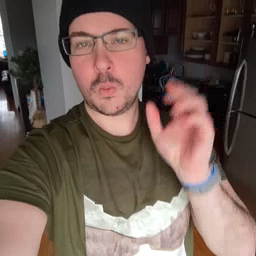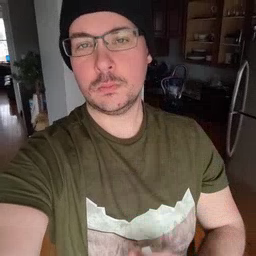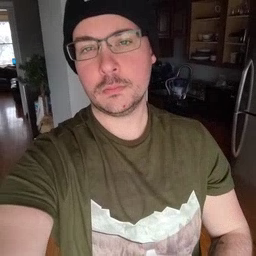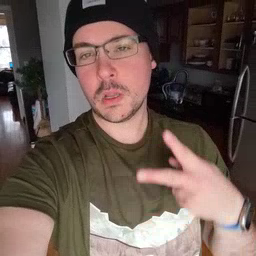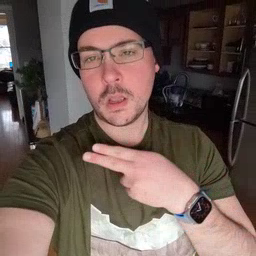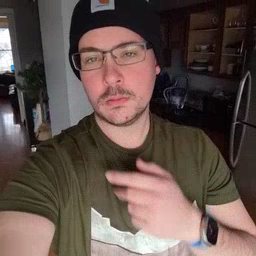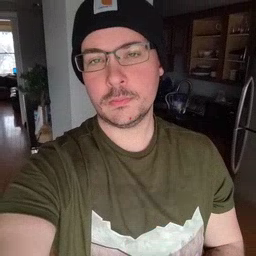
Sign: cut